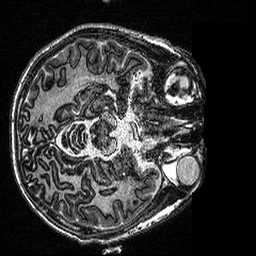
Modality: MP2RAGE
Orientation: axial
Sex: male
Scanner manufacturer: siemens
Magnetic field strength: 3 T
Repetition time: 5 s
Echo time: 0.00292 s